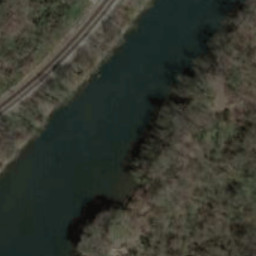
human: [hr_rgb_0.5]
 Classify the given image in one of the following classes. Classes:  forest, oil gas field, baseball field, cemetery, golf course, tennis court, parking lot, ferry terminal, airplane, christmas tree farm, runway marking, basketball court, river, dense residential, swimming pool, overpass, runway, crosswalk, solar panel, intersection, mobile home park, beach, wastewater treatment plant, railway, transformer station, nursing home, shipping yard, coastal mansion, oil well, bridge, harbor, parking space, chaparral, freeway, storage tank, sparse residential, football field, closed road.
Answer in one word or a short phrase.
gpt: river